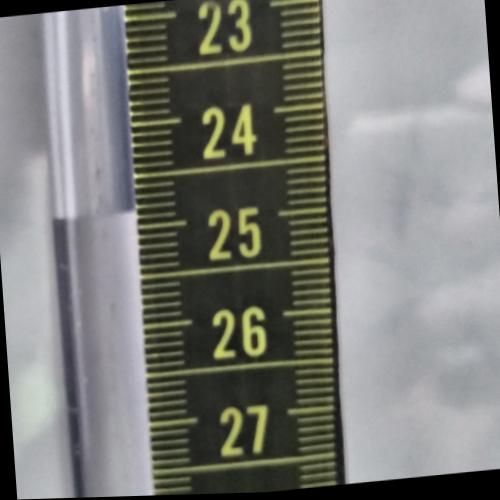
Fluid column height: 24.8 cm